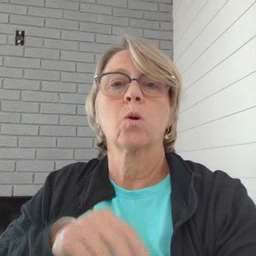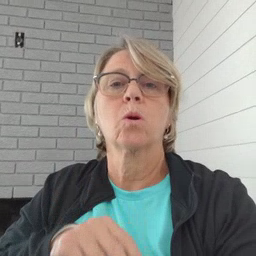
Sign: before